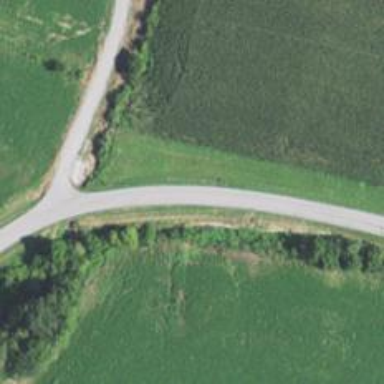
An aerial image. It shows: Unclassified road.